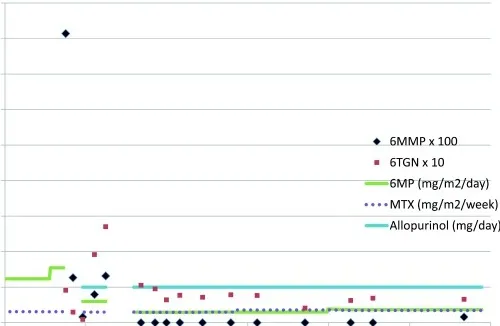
Treatment regimen for patient in Case 1. . On the horizontal axis is the day of maintenance therapy from the start to completion. On the vertical axis are the red cell thiopurine metabolite values and drug doses. Interruption in drug doses is noted by a break in the line. For graph clarity, 6-methyl-mercaptopurine (6MMP) values were divided by 100 and 6-thioguanine nucleotide (6TGN) values by 10. After introduction of allopurinol, the 6MMP levels rapidly fell to undetectable levels with stable 6TGN. Following the initial introduction of allopurinol in patient 1 the mercaptopurine (6MP) and methotrexate (MTX) doses required interruption due to neutropenia which did not recur with a dose reduction of 6MP. As expected the myelosuppression was associated with a very elevated 6TGN level.
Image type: chart (chart)